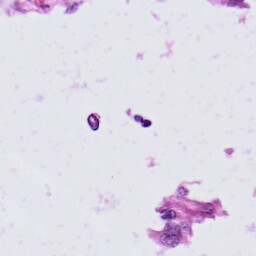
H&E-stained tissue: Skin